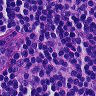
Metastatic tissue present: no